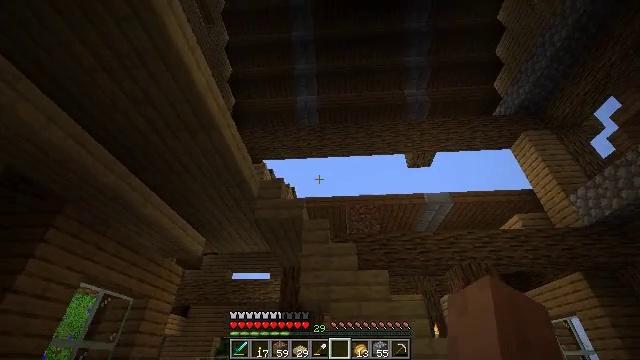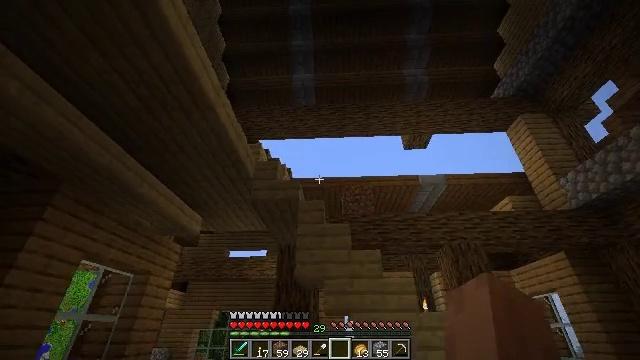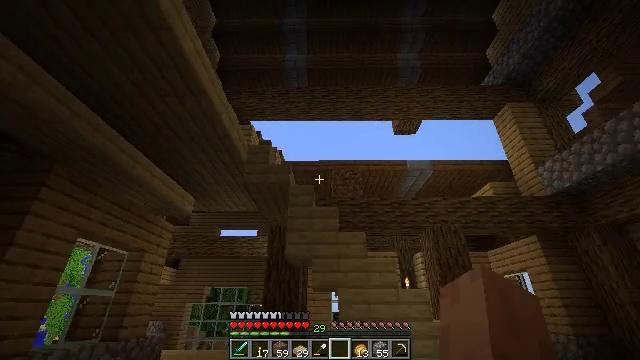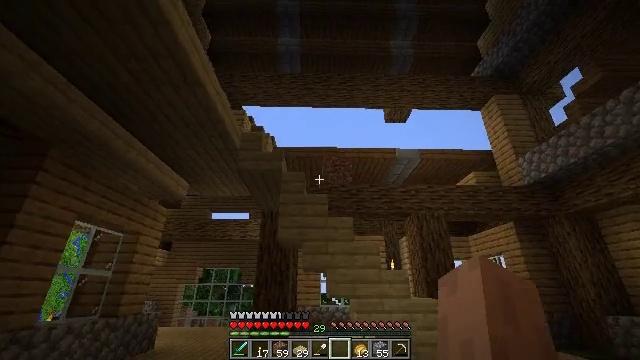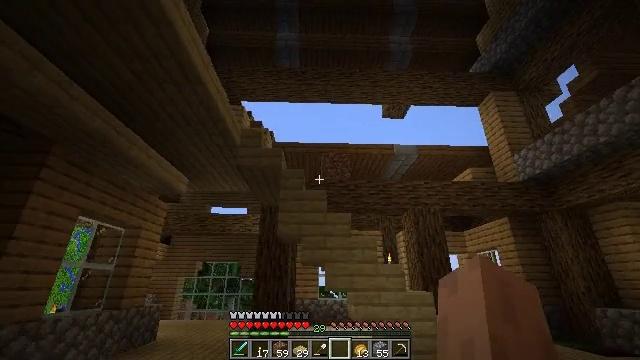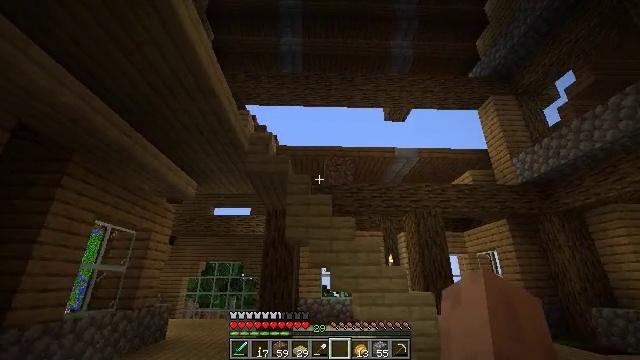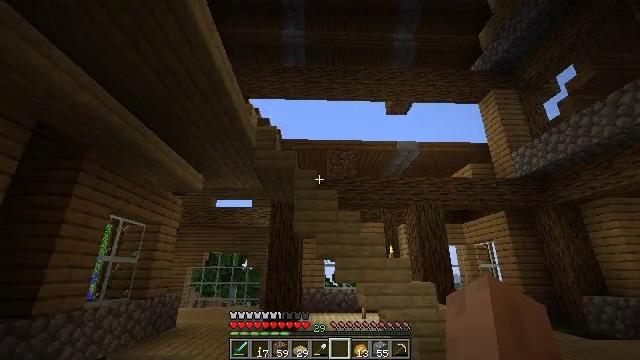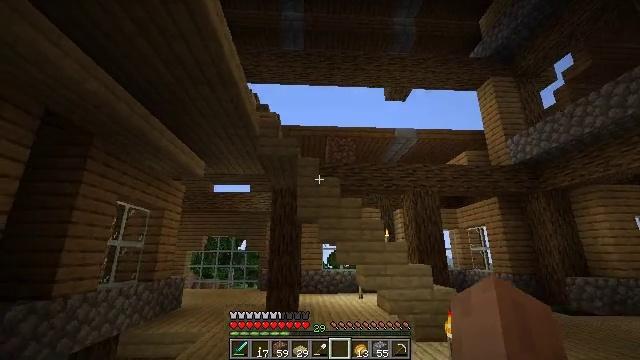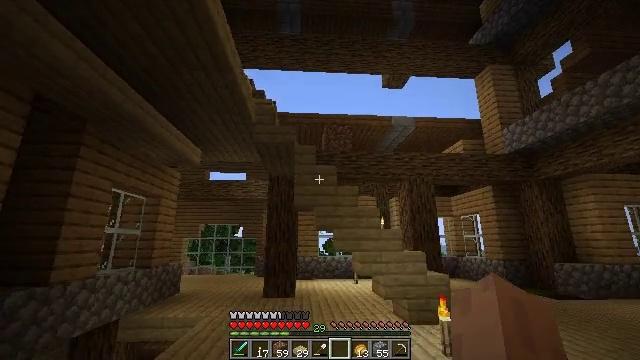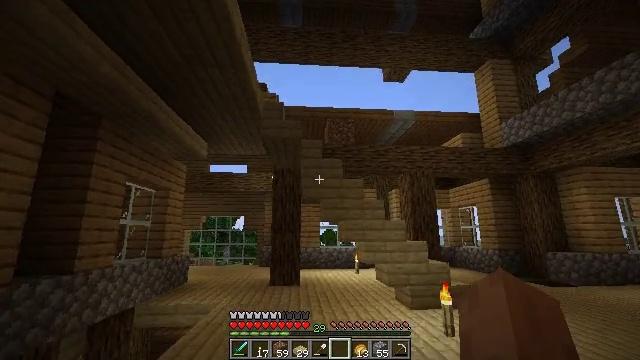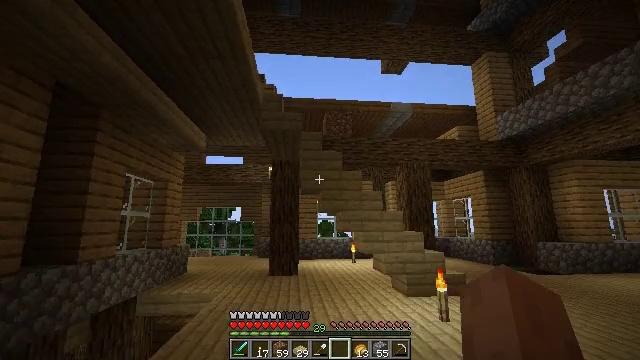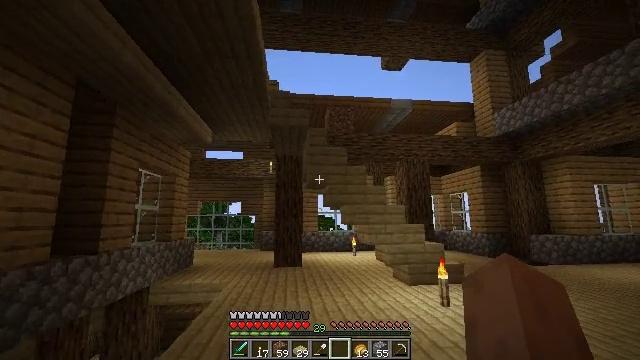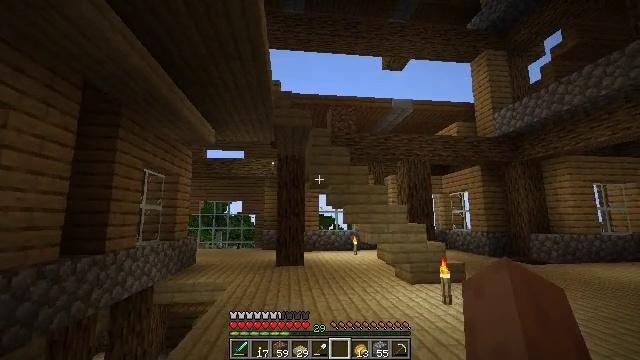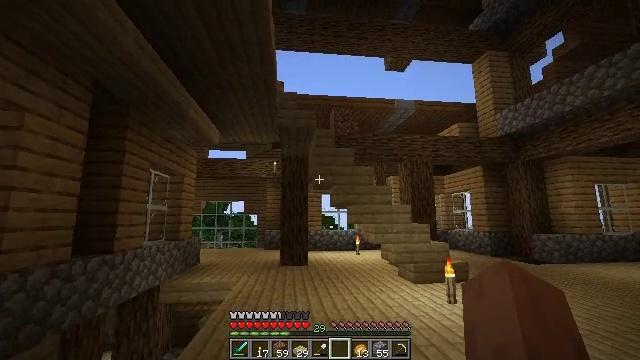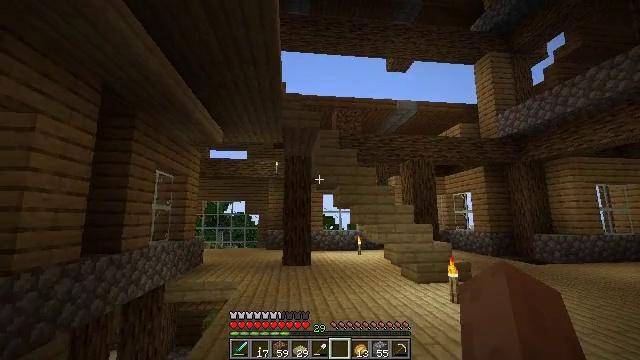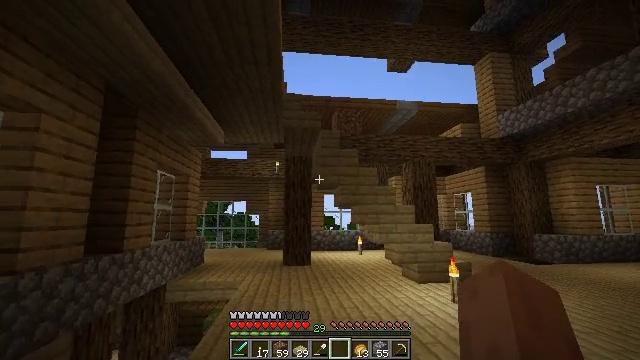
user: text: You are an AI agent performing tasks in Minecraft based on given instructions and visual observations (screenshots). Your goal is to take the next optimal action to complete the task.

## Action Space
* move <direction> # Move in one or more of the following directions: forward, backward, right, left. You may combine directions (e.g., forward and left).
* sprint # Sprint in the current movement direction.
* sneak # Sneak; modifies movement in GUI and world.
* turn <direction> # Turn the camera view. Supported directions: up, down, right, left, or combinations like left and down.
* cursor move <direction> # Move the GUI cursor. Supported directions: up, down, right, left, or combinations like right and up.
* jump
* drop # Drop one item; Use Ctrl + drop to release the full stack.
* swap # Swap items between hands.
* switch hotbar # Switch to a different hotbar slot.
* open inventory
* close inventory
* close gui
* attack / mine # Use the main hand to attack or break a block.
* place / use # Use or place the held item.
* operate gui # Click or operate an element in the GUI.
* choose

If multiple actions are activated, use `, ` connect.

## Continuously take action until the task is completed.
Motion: motion action
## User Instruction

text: Use birch planks to create birch stairs.
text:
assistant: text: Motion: move back, turn right and down
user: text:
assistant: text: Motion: move back, turn right and down
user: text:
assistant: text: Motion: move back, turn right and down
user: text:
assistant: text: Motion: move back and move left, turn down
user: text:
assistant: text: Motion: move back and move left
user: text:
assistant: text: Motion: move back and move left, turn down
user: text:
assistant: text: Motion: move back and move left, turn right and down
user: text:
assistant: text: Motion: move back and move left, turn down
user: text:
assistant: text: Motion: move back and move left, turn down
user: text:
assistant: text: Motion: move back and move left, turn right and down
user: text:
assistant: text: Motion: move back and move left, turn down
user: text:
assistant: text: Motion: move left
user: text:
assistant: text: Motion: no_op
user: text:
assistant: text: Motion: no_op
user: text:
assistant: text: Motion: no_op
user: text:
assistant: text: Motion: no_op
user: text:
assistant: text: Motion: no_op
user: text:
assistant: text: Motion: no_op
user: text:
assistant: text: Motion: turn right and down
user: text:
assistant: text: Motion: turn right and down
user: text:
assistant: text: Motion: move forward, turn right and down
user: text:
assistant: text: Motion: move forward, turn right and down
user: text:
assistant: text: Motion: move forward, turn right and down
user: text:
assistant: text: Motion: turn right and down
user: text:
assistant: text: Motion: move forward, turn right and down
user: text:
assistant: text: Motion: move forward, turn right
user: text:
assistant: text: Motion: move forward
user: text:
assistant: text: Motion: move forward
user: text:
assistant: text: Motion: move forward
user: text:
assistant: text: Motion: move forward